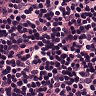
Metastatic tissue present: no